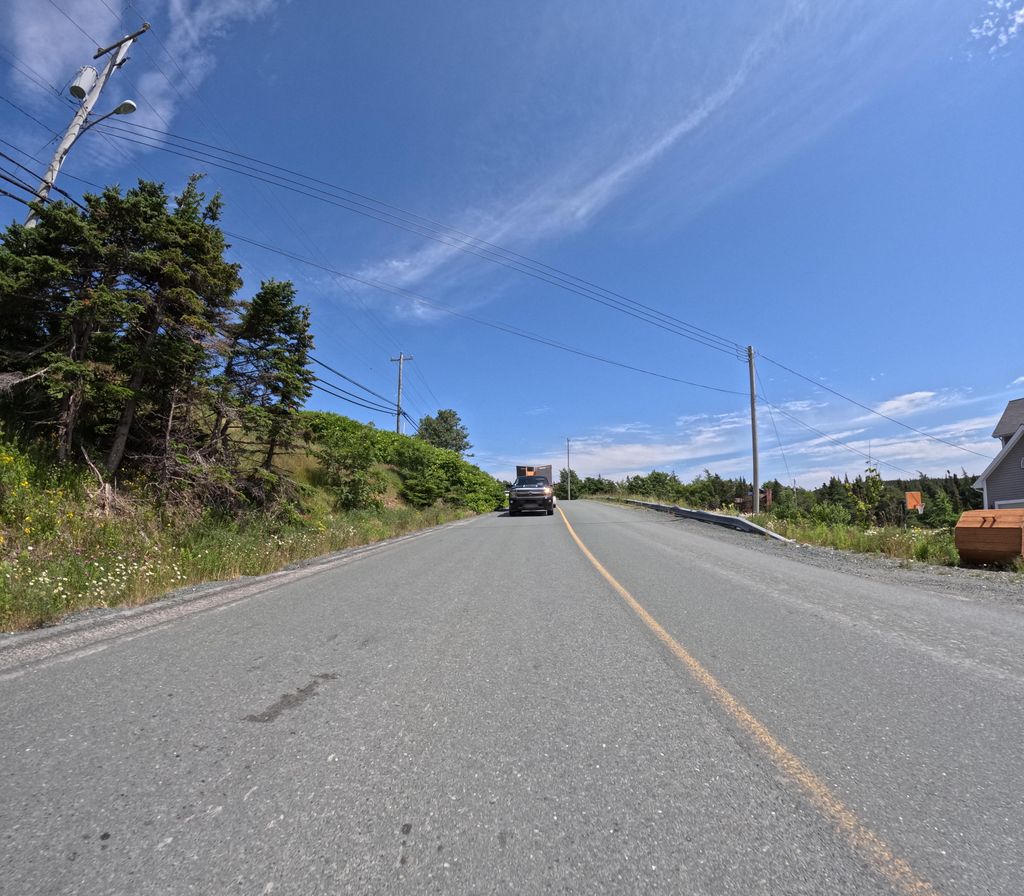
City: st_johns